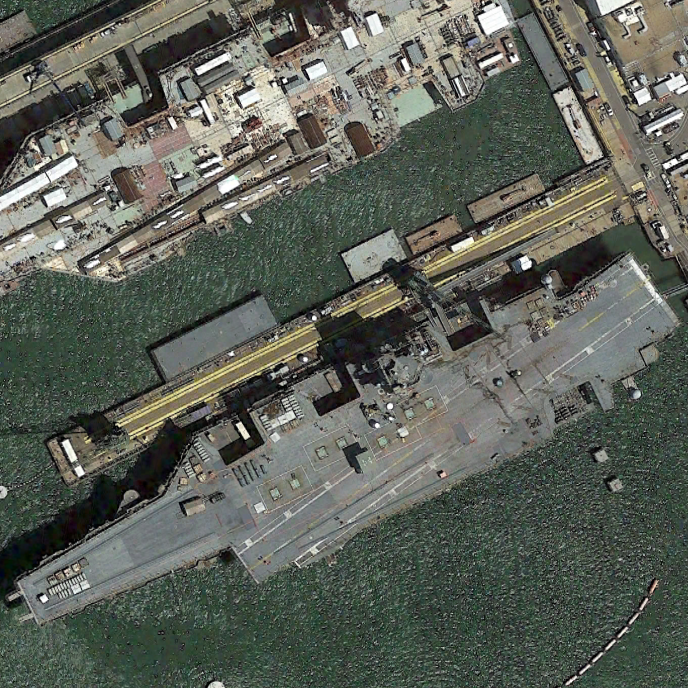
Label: aircraft_carrier